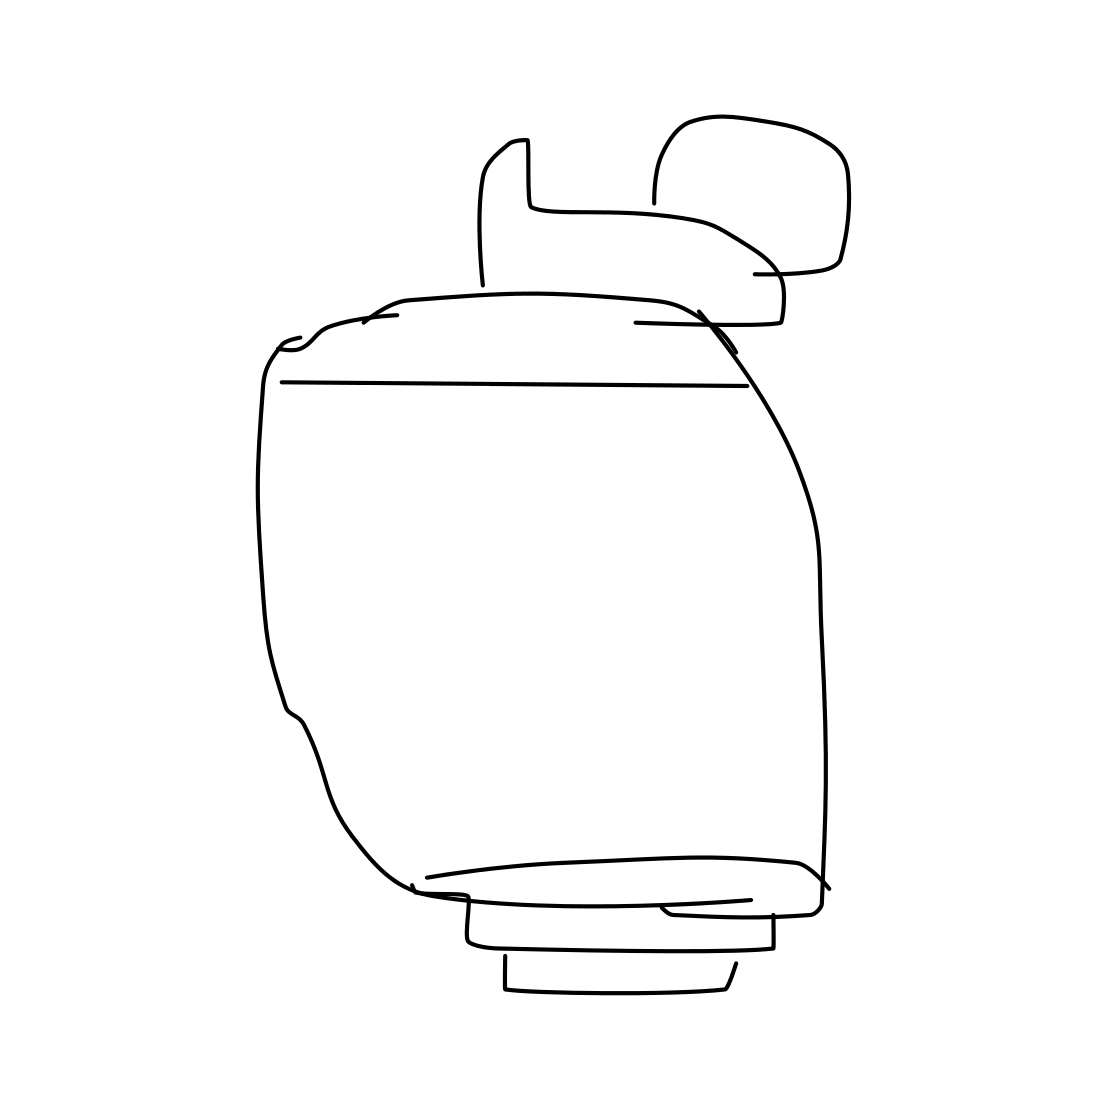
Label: grenade